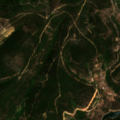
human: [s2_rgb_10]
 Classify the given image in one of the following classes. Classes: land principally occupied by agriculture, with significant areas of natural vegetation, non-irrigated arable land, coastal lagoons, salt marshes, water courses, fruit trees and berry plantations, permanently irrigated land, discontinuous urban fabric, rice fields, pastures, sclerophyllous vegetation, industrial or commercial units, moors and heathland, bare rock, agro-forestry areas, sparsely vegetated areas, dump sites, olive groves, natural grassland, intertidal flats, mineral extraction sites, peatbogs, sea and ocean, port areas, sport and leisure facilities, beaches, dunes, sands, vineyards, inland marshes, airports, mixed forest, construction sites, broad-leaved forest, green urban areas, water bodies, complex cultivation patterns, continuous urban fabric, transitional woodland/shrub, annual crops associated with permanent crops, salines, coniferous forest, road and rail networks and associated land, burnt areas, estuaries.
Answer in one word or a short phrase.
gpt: complex cultivation patterns, broad-leaved forest, coniferous forest, transitional woodland/shrub